Field crop: tomato
Growth stage: 1
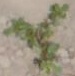
Species: portulaca